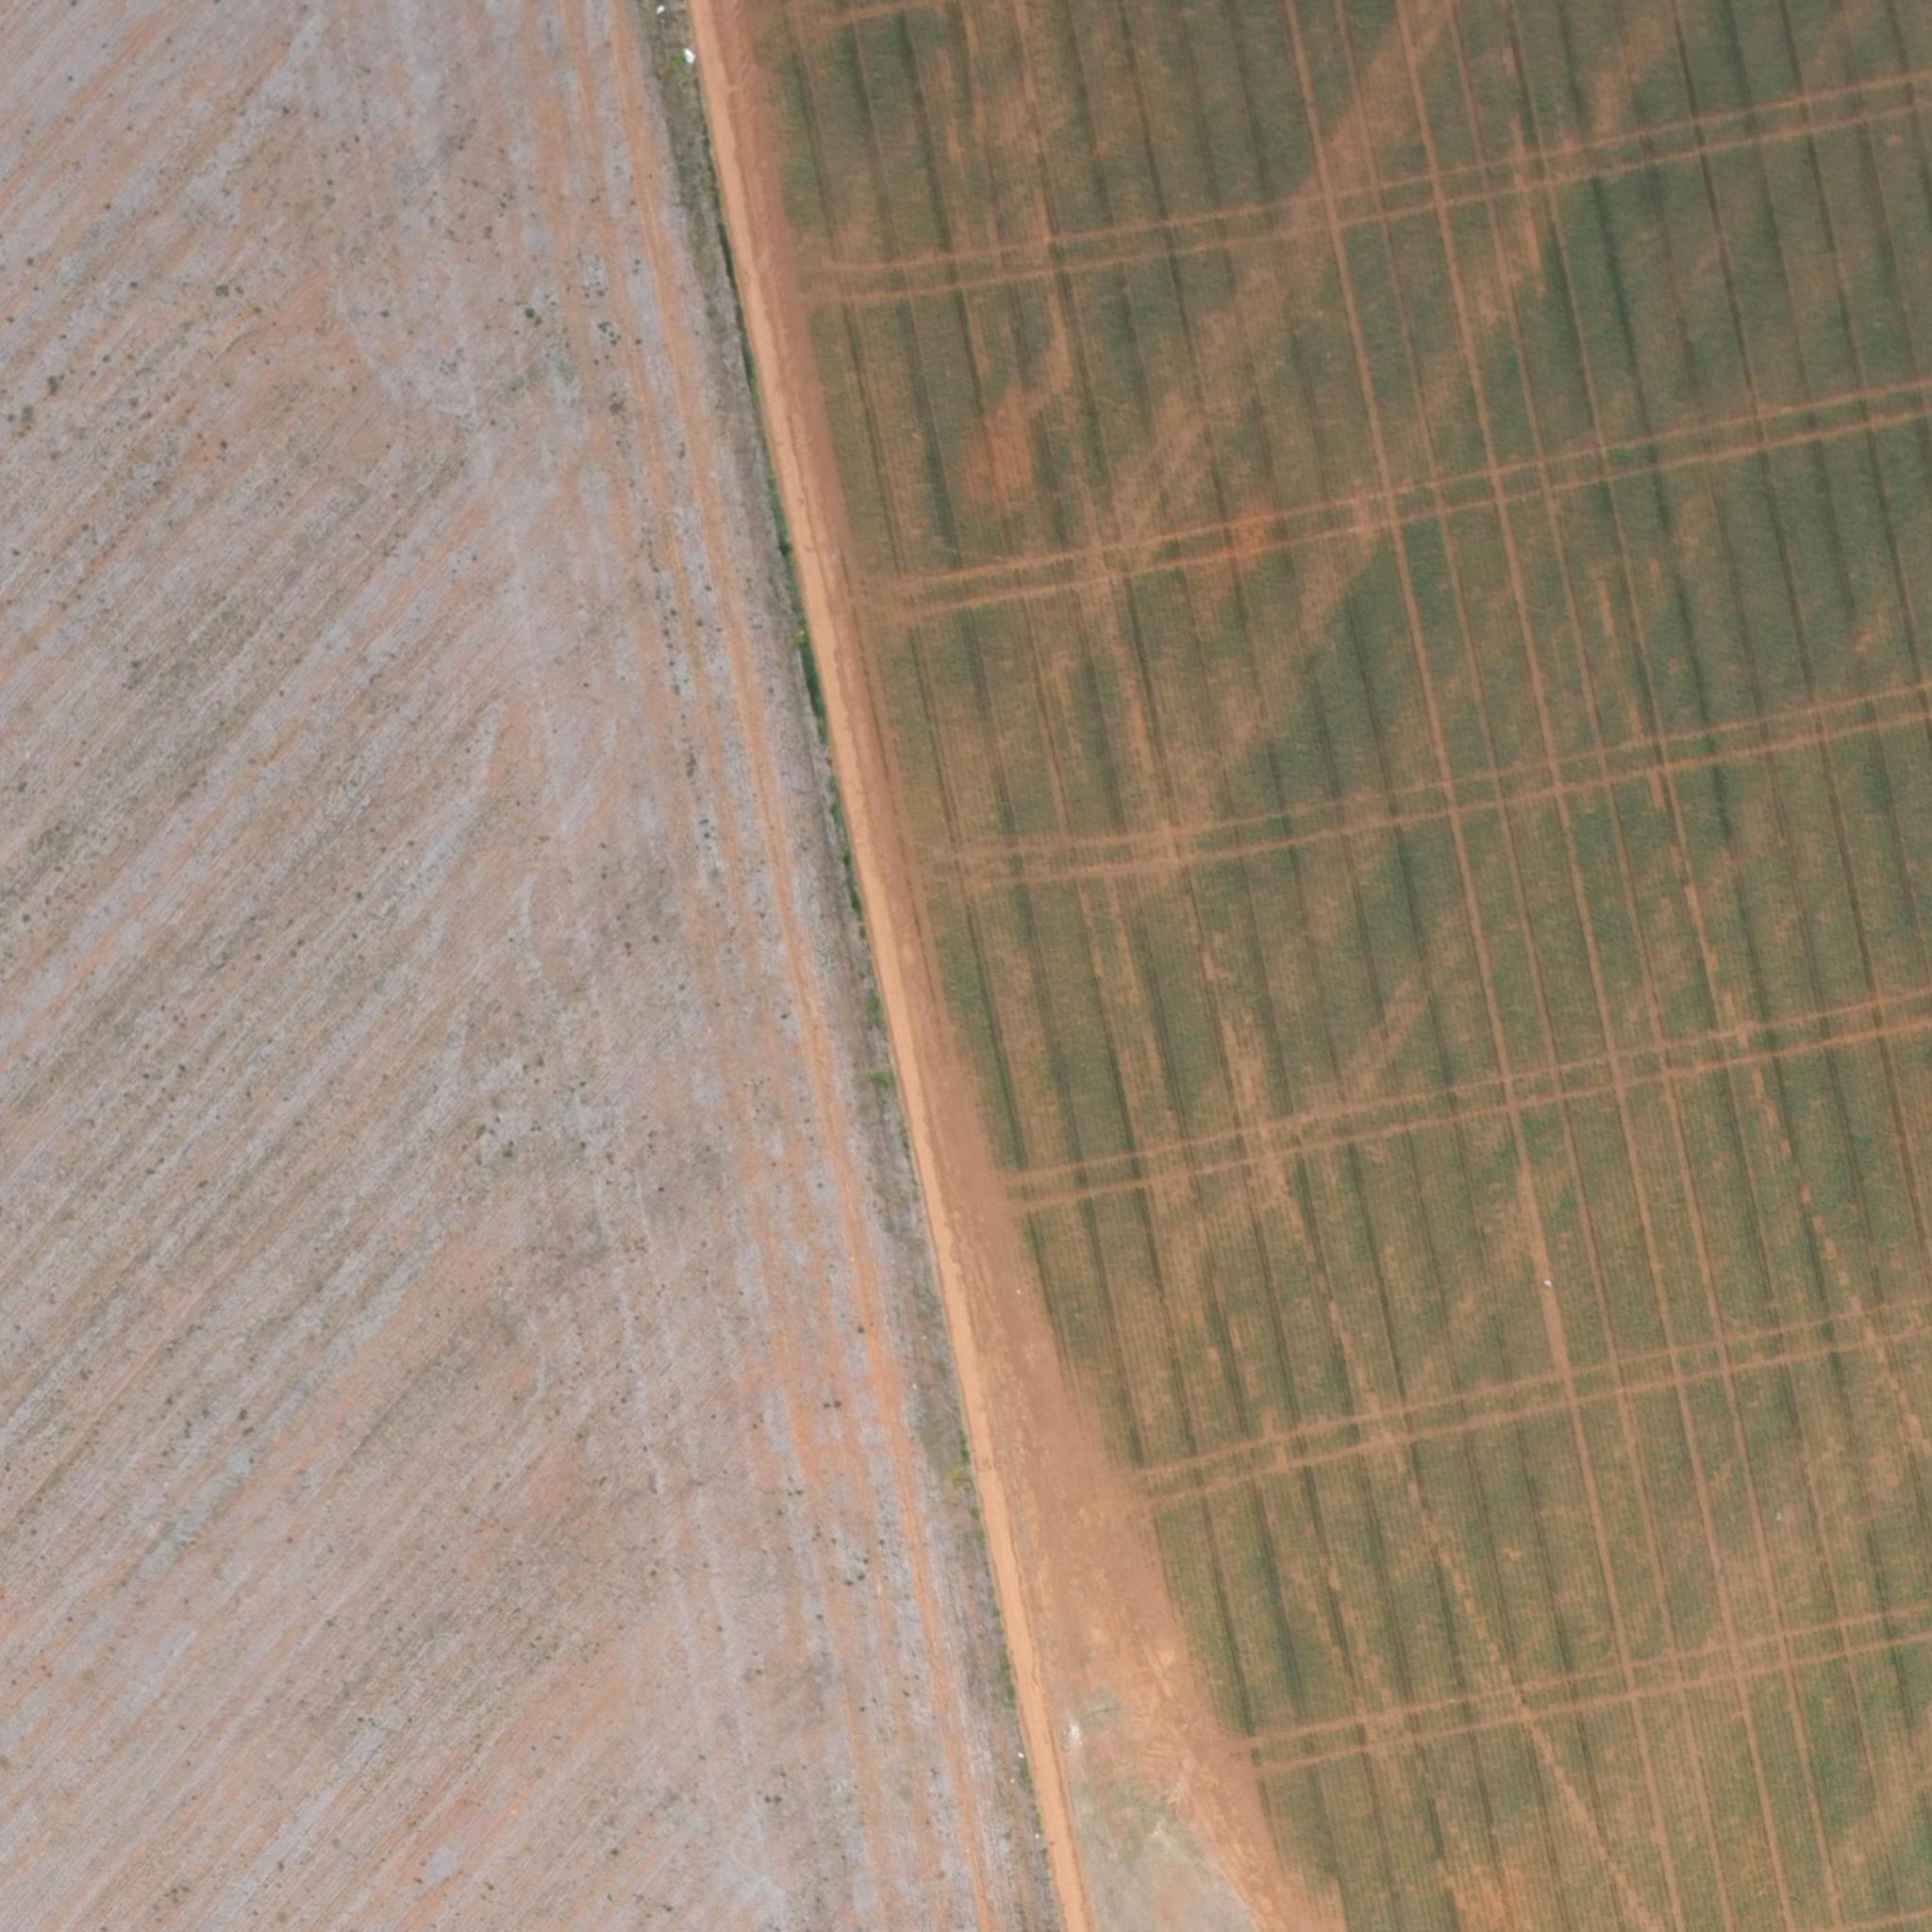
Biome: Cerrado